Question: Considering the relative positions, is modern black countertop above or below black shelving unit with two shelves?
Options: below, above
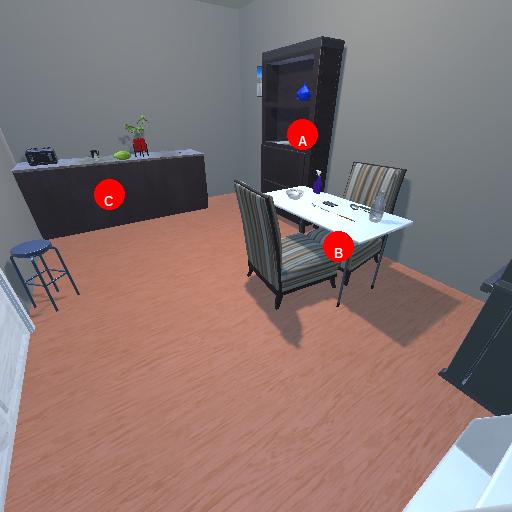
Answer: below